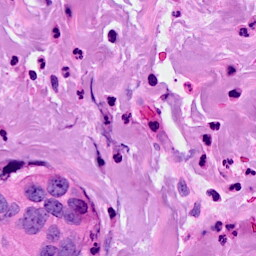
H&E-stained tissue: Breast